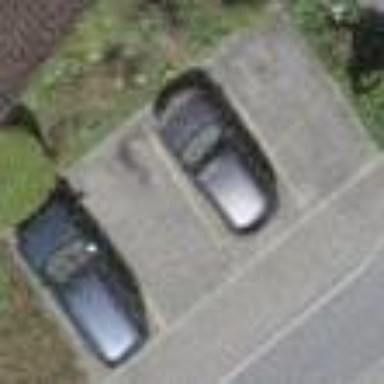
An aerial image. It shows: Street side parking area.